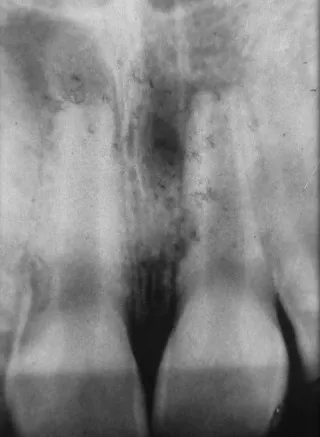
Maxillary central incisors of a 16-year-old female reveal signs of trauma induced external inflammatory root resorption in the right central incisor and apical resorption with periapical radiolucency with left central incisor.
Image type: radiology (x_ray)